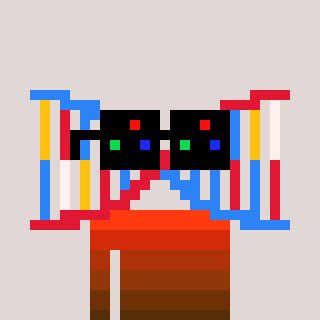
a pixel art character with square black sunglasses, a dna-shaped head and a peachy-colored body on a warm background